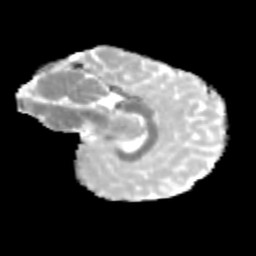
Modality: MD
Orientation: sagittal
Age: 9
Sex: female
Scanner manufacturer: siemens
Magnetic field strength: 3 T
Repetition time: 3.8 s
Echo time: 0.07 s